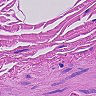
Metastatic tissue present: no